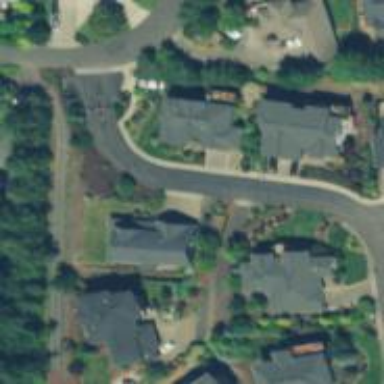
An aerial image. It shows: Residential road with sidewalk on the left side.